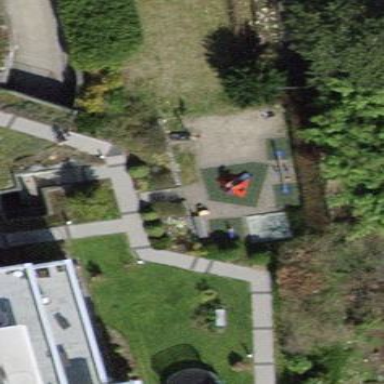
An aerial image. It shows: Lovely park for leisure and relaxation.